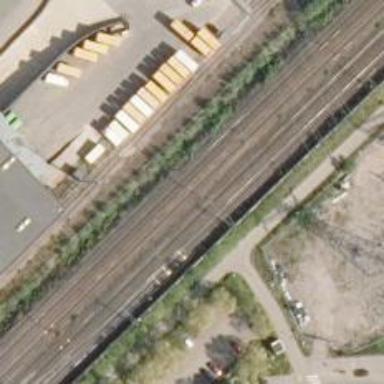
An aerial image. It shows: Railway signal supported by catenary mast.